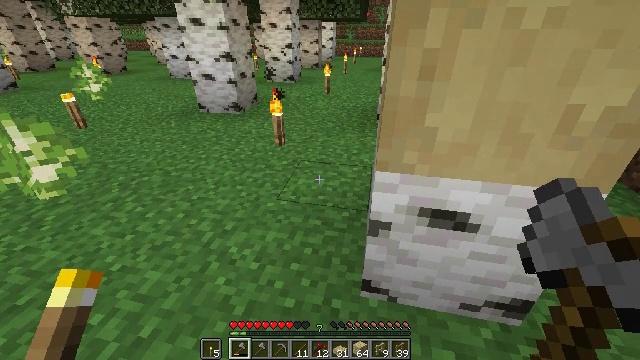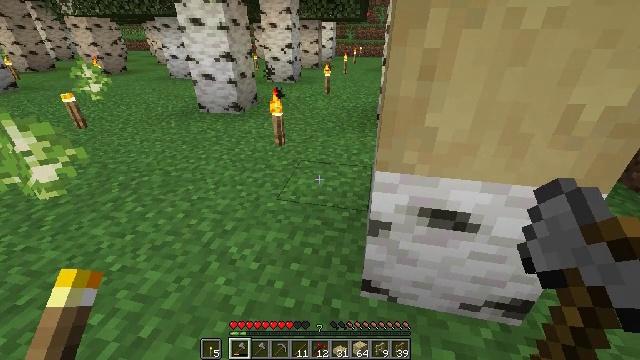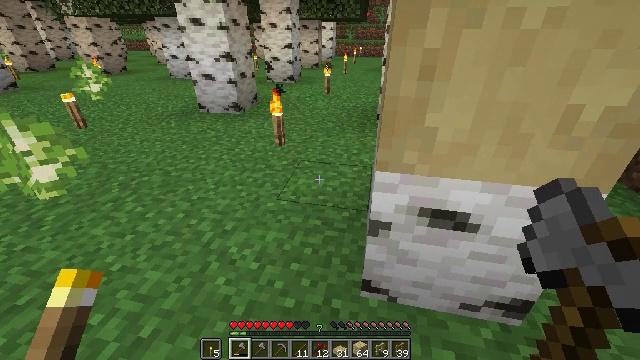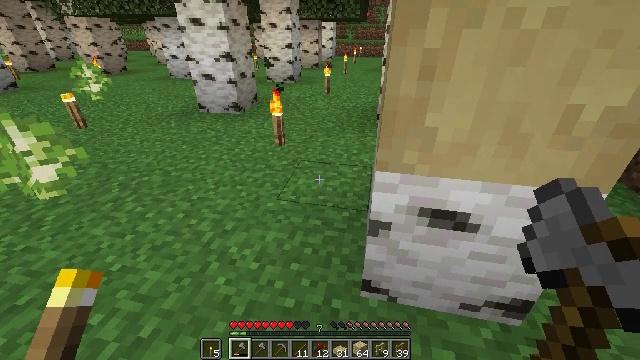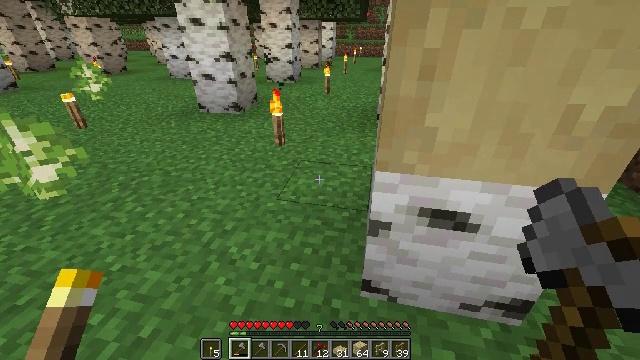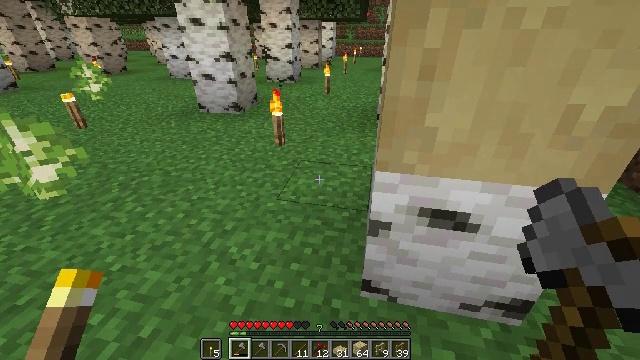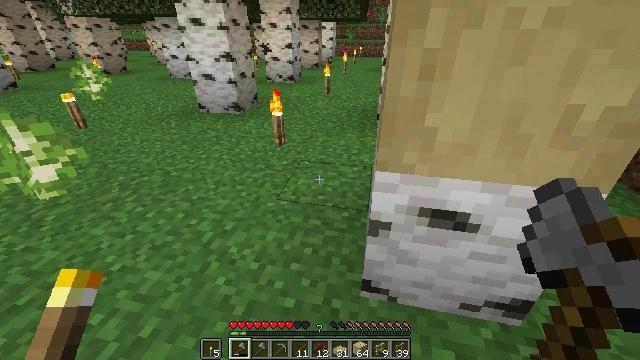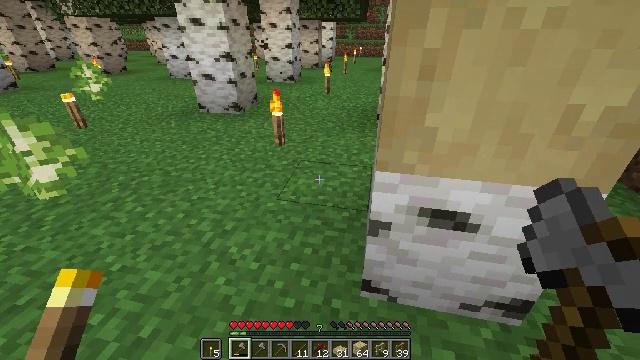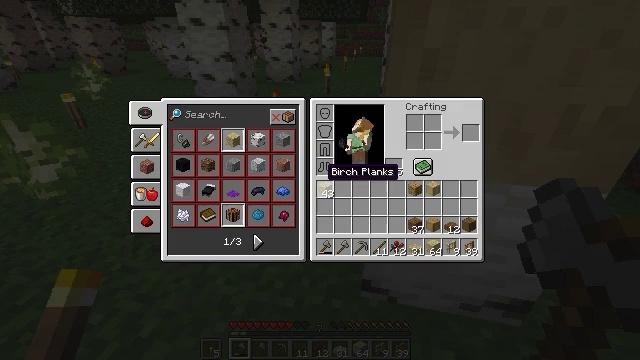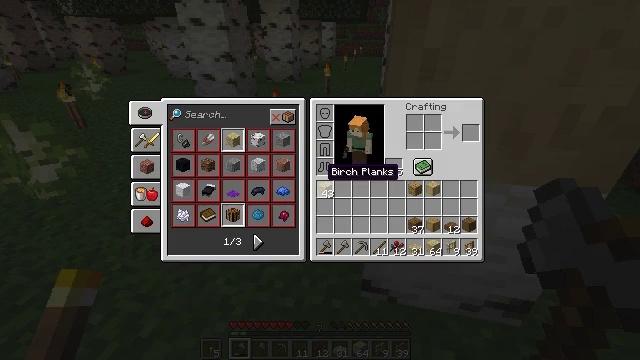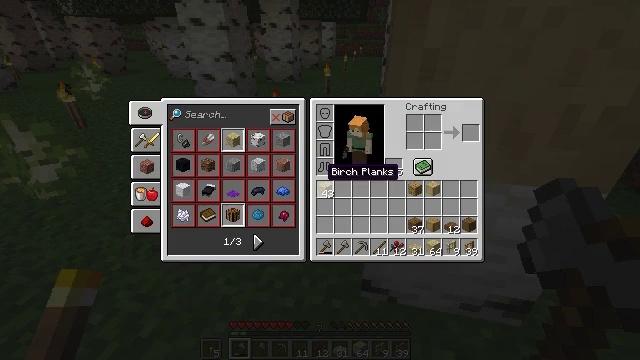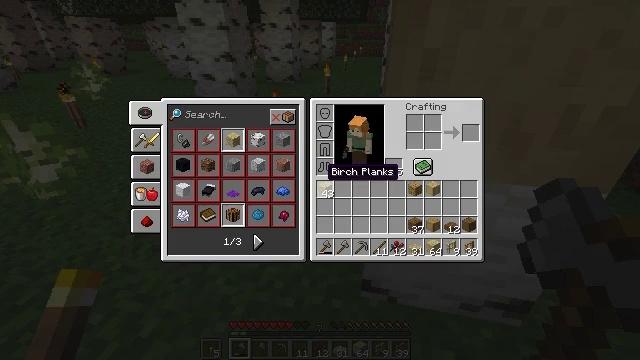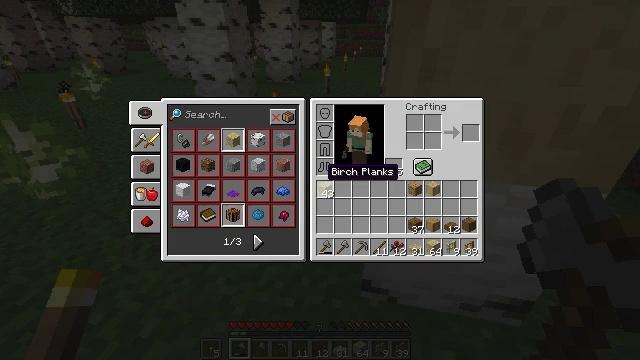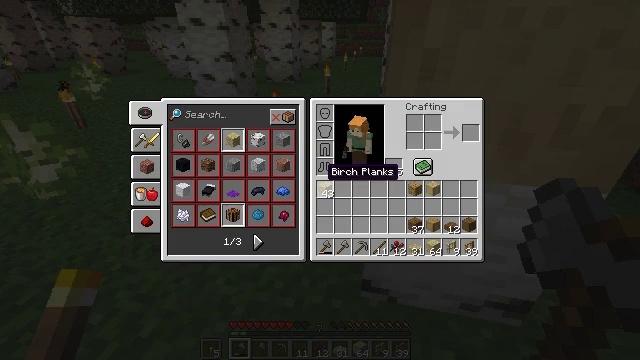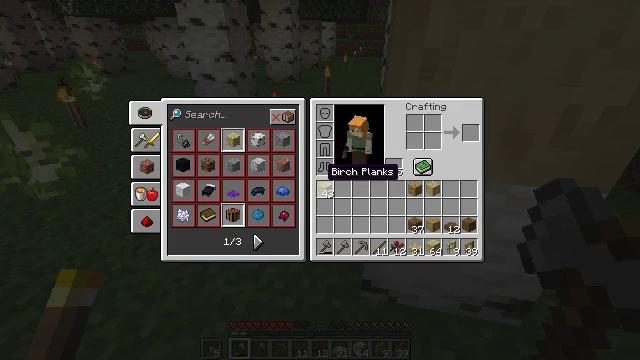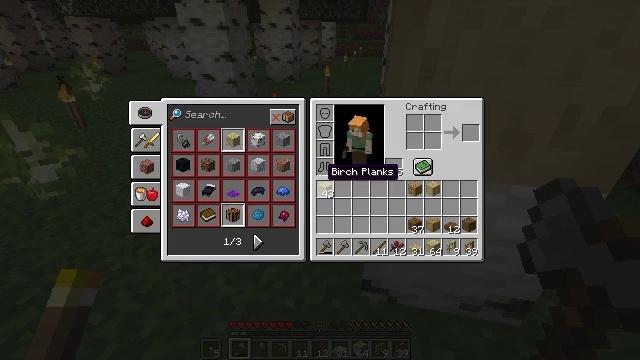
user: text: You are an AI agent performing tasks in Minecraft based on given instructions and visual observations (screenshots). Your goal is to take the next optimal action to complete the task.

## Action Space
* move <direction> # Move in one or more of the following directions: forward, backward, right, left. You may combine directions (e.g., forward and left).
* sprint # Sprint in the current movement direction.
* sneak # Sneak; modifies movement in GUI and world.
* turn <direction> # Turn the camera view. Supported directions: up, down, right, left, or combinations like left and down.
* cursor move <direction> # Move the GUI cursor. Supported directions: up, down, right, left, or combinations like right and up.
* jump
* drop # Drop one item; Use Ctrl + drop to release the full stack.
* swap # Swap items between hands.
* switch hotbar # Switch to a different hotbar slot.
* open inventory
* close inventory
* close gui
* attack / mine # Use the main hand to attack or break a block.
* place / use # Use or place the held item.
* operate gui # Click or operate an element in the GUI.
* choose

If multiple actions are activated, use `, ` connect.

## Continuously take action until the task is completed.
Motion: motion action
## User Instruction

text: Harvest the stripped birch log.
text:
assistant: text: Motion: no_op
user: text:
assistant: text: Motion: no_op
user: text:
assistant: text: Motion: no_op
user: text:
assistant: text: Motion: no_op
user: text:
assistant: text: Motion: no_op
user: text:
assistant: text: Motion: no_op
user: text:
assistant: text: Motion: no_op
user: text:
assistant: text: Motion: open inventory
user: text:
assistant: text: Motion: open inventory
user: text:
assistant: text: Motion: open inventory
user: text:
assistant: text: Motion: no_op
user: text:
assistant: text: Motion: no_op
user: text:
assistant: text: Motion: no_op
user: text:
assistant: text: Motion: no_op
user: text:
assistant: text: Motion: no_op
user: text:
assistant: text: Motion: no_op
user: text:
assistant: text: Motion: no_op
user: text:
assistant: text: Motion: close inventory
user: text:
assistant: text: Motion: close inventory
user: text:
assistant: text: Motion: no_op
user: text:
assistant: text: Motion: no_op
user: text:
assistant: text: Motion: no_op
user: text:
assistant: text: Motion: no_op
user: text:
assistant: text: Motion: no_op
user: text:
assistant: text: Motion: no_op
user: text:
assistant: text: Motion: no_op
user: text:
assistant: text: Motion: no_op
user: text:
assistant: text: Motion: no_op
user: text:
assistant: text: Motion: no_op
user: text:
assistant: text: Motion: no_op